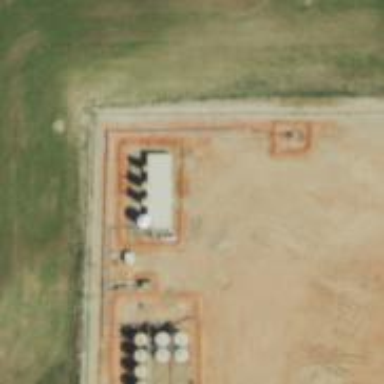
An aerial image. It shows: Storage tank with man-made structure.